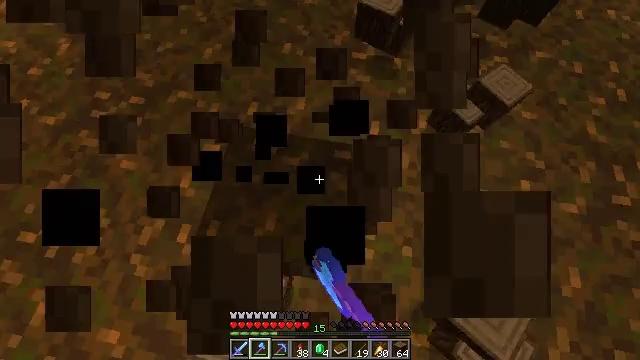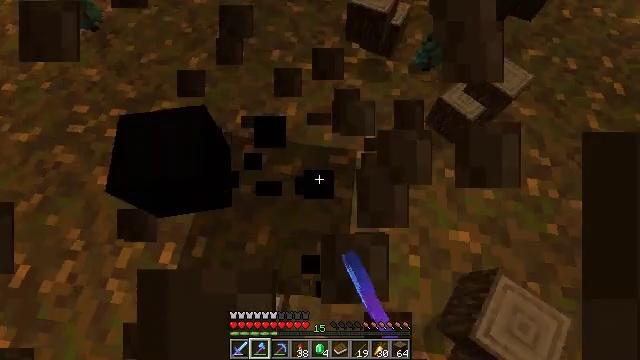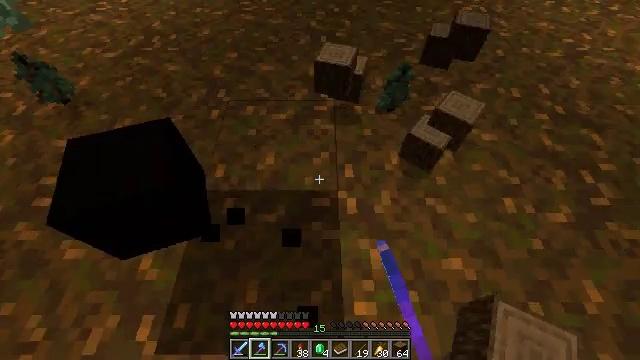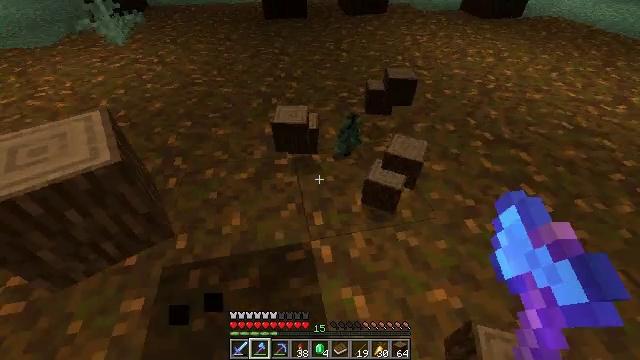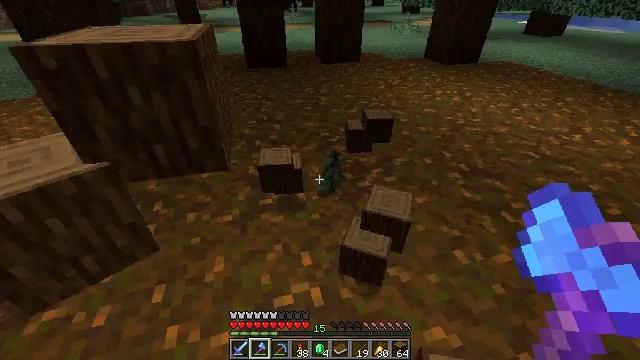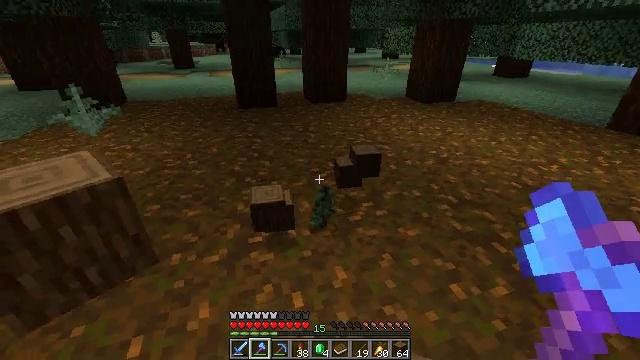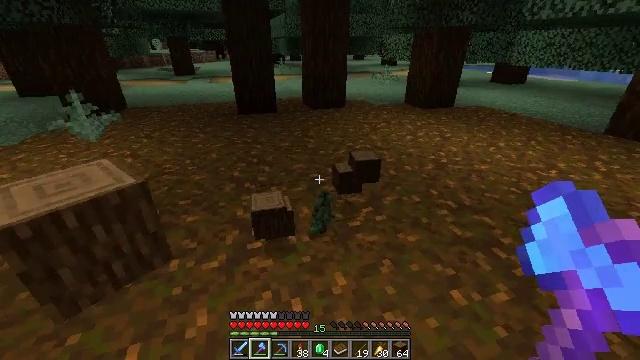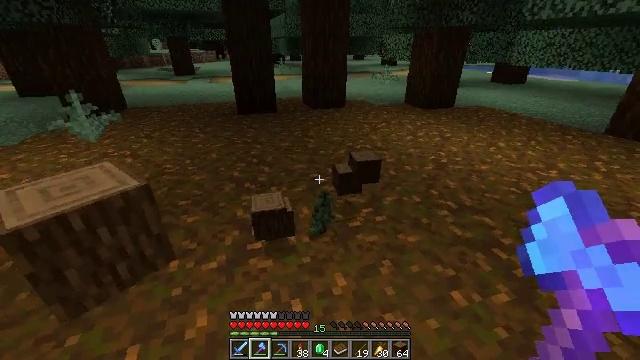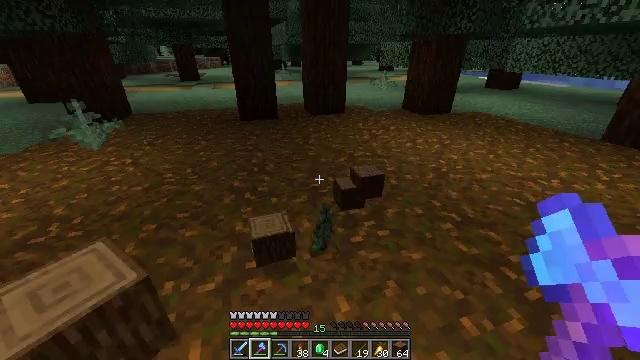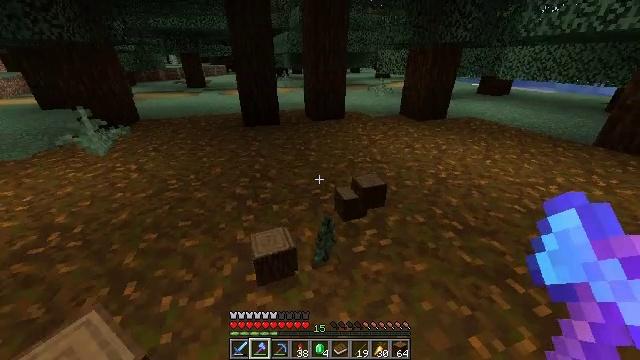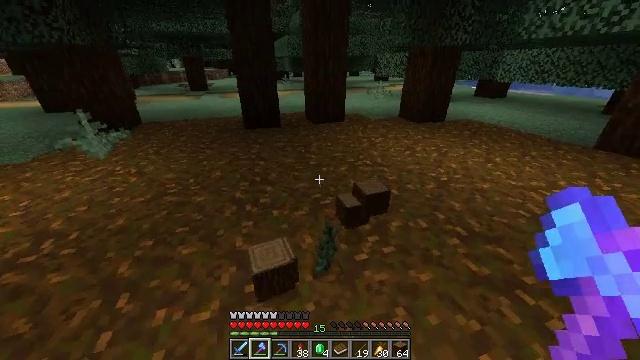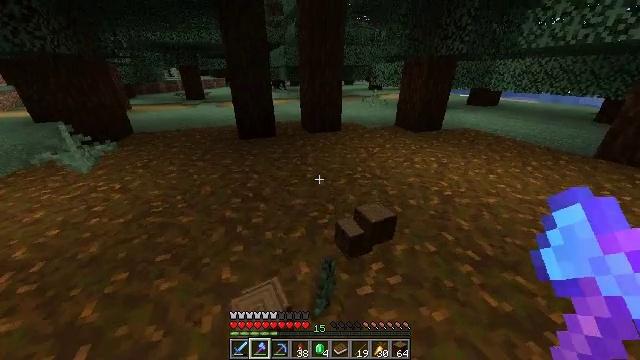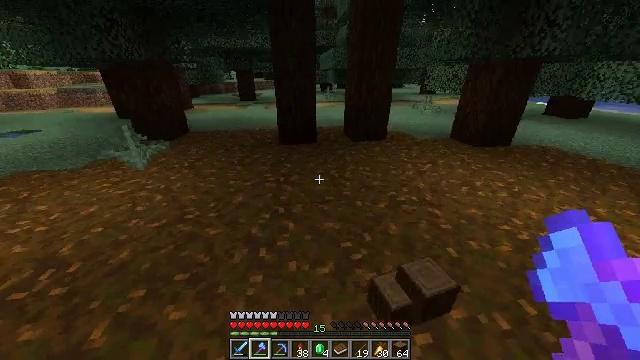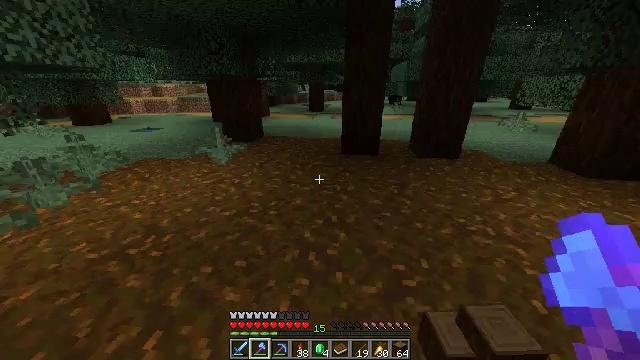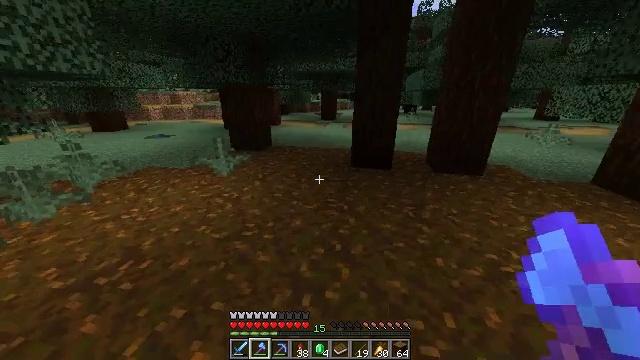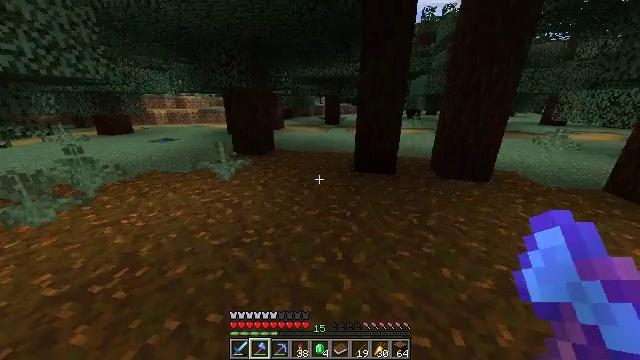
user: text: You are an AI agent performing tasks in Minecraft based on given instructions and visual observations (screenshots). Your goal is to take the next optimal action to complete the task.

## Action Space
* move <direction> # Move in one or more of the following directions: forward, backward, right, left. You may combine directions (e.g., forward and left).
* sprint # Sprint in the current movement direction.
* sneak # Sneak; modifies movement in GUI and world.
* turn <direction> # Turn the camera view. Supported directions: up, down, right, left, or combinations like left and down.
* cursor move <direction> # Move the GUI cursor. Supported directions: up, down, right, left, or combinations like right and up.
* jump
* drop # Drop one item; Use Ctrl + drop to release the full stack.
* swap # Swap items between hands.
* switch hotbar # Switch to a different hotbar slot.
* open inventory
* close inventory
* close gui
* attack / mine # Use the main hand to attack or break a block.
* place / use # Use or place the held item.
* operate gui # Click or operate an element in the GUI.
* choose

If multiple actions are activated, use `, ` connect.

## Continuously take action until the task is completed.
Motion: motion action
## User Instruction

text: Destroy the spruce leaves to get sticks and saplings.
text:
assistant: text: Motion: turn right and up
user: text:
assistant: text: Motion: turn right and up
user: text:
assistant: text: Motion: turn right and up
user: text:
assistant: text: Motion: sprint, turn right and up
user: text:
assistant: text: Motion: sprint, turn right and up
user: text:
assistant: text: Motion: sprint, turn up
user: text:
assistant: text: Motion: move forward, sprint
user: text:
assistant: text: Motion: move forward, sprint
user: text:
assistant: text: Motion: move forward, sprint
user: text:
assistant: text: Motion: move forward, sprint
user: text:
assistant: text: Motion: move forward, sprint, turn right and up
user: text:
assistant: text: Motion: move forward, sprint, turn left
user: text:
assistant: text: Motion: move forward, sprint, turn left and up
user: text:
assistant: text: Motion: move forward, sprint, turn left and up
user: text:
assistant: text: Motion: move forward, sprint, turn up
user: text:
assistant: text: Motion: move forward, sprint
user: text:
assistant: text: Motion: move forward, sprint, turn left and up
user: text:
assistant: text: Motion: move forward, sprint, turn left and up
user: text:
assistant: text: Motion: move forward, sprint, turn left and up
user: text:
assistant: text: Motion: move forward, sprint, turn left
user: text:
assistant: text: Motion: move forward, sprint
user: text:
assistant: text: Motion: move forward, sprint
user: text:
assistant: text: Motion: move forward, sprint
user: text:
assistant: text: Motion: move forward, sprint
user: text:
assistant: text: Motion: move forward, sprint, turn left and up
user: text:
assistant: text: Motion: move forward, sprint, turn left and up
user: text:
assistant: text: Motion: move forward, sprint, turn left and up
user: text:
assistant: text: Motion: move forward, sprint, turn left
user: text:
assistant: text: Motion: move forward, sprint, turn left and up
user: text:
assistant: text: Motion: move forward, sprint, turn left and up